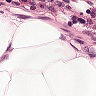
Metastatic tissue present: no